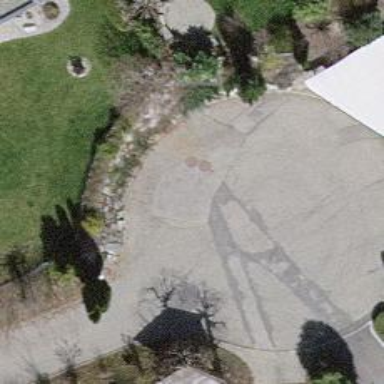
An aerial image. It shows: Turning circle on the road.